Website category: game
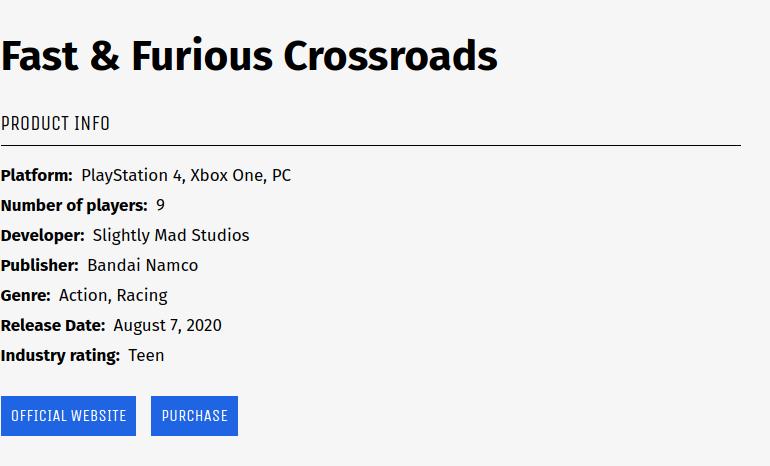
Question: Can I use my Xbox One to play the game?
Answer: yes

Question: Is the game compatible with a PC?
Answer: yes

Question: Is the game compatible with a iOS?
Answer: no

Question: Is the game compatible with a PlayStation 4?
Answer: yes

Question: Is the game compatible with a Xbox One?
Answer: yes